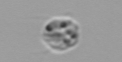
Label: Amoeba